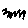
Label: zigzag